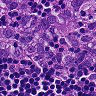
Metastatic tissue present: yes